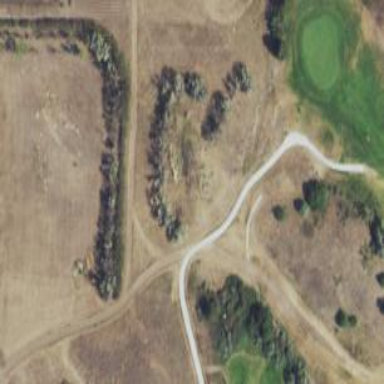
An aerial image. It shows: Path for both roads and golfers.